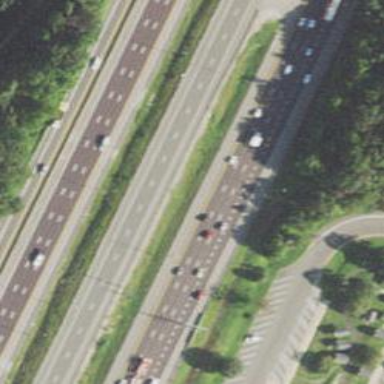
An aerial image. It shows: Motorway junction.